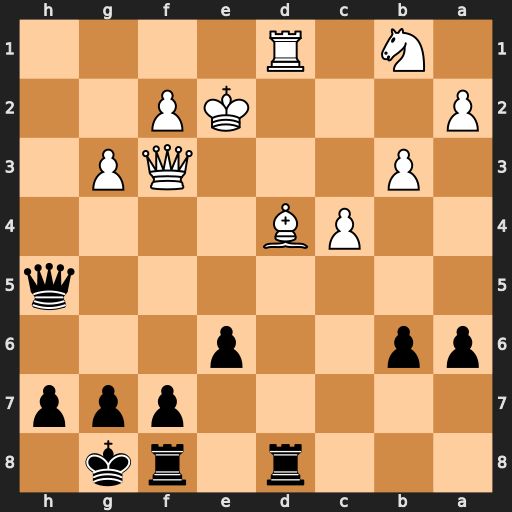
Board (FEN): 3r1rk1/5ppp/pp2p3/7q/2PB4/1P3QP1/P3KP2/1N1R4
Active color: b
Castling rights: -
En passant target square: -
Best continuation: Qxf3+ Kxf3 e5